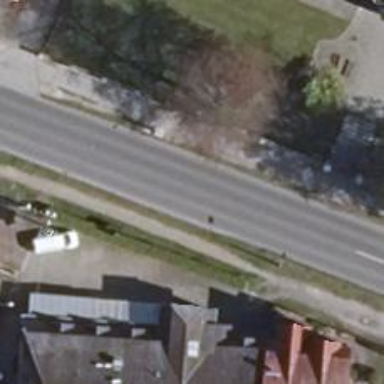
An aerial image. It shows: Primary highway with shared cycleway surfaced with asphalt.